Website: walmart
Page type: payment
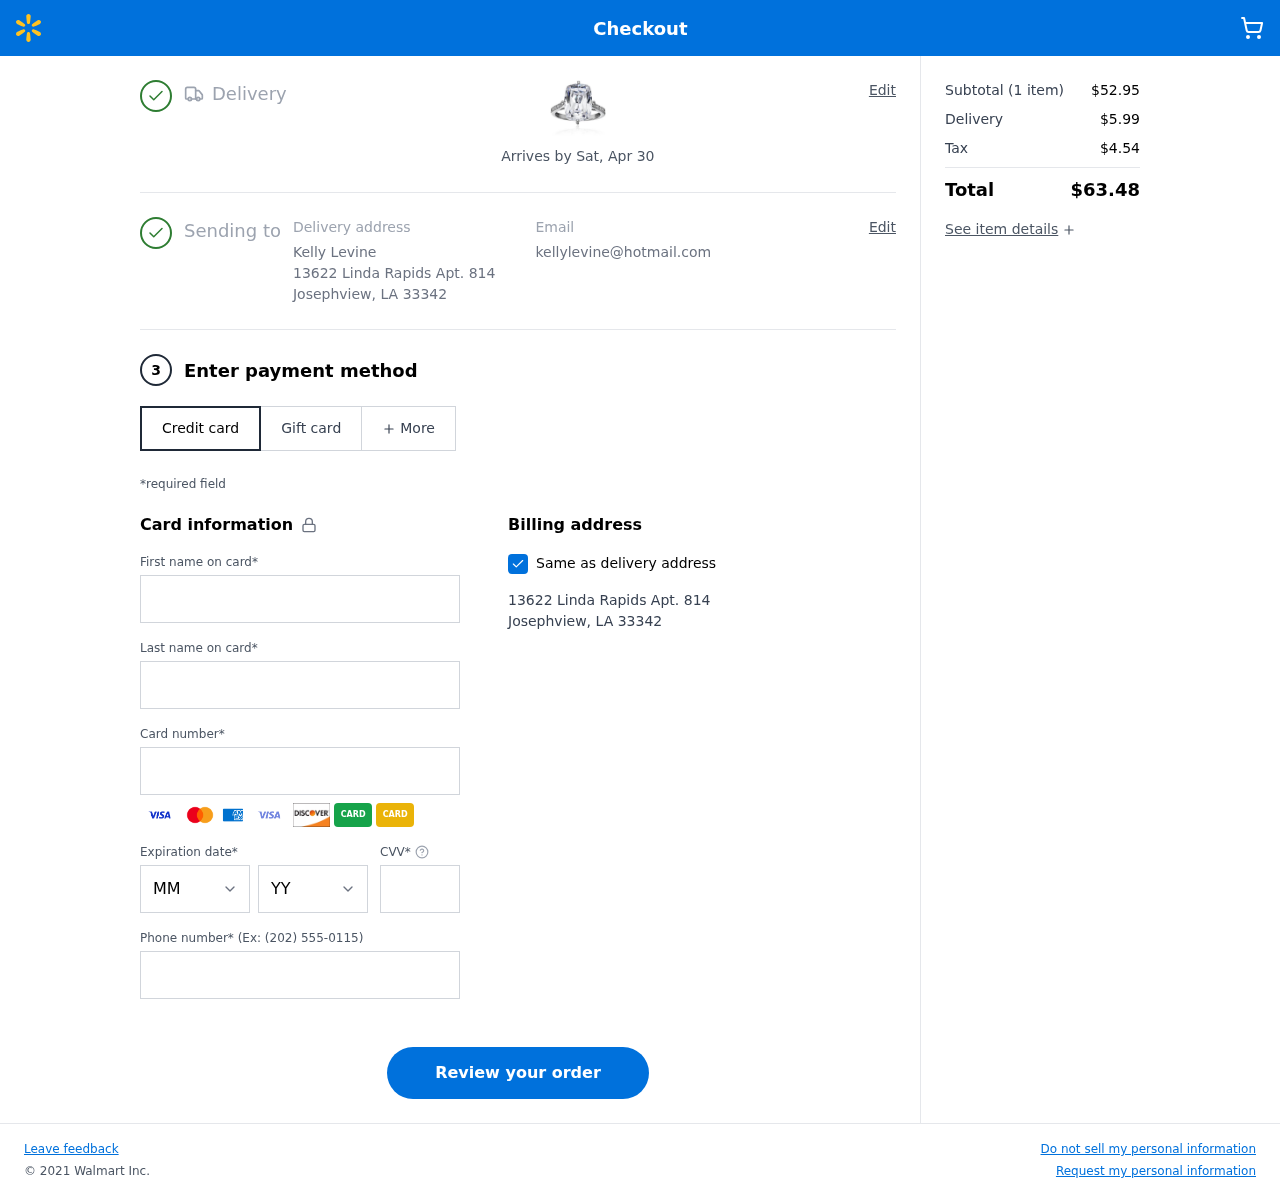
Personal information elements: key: PII_CARD_CVV
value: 847
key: PII_CARD_EXPIRY_MONTH
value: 06
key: PII_CARD_EXPIRY_YEAR
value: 28
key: PII_CARD_NUMBER
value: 4432 9852 9900 5266
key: PII_CITY
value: Josephview
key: PII_EMAIL
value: kellylevine@hotmail.com
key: PII_FIRSTNAME
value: Kelly
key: PII_FULLNAME
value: Kelly Levine
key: PII_LASTNAME
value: Levine
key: PII_PHONE
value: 2345453899
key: PII_POSTCODE
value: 33342
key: PII_STATE_ABBR
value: LA
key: PII_STREET
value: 13622 Linda Rapids Apt. 814
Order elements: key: ORDER_DELIVERY_DATE
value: Arrives by Sat, Apr 30
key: ORDER_NUM_ITEMS
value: (1 item)
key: ORDER_SUBTOTAL
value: $52.95
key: ORDER_SHIPPING_COST
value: $5.99
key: ORDER_TAX
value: $4.54
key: ORDER_TOTAL
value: $63.48